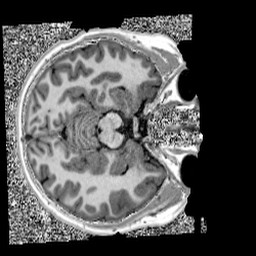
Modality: UNIT1
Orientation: axial
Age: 13
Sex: female
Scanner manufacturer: siemens
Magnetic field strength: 3 T
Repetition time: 4 s
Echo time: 0.00303 s